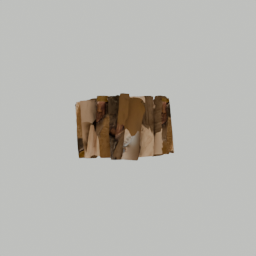
Label: nature